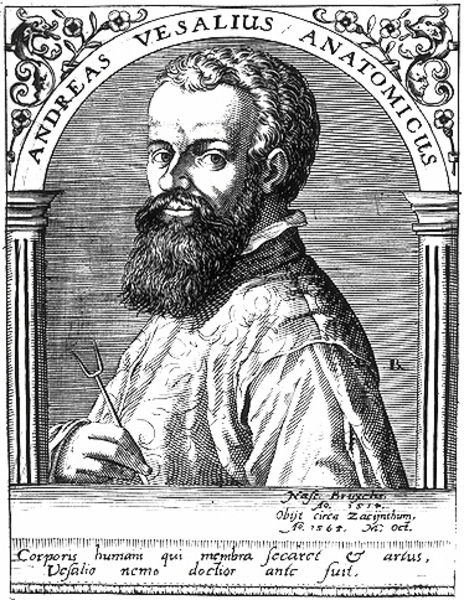
Titel: Bildnis des Andreas Vesal
Künstler: Matthaeus (d.Ä.) Becker
Institution: (Seriendruck)
Schlagwörter: hand, mann, weiß, blumen, frisur, grau, profil, schwarz, säulen, zeichnung, blick, muster, ornament, bart, anatomie, augen, falten, kragen, mensch, rahmen, vollbart, bild, bildnis, herr, instrument, portrait, porträt, gewand, haare, mantel, pflanzen, locken, ohren, ranken, lächeln, schrift, wellen, bogen, grafik, graphik, rand, rundbogen, druck, schraffur, radierung, stich, schwarzweiß, text, selbstbildnis, arzt, brokat, schwarz weis, fisch, gelehrter, her, kupferstich, drachen, drache, gabel, anblicken, latein, lateinisch, spruchband, geand, andreas, mann mit bart, anatom, bild druck, pieckser, stimmgabel, vesalius, hoher kragen, in der rechten hand eine art gabel, verziertes gewand, eingerahmt durch zwei säulen, #bart, antatomicus, anatomicus